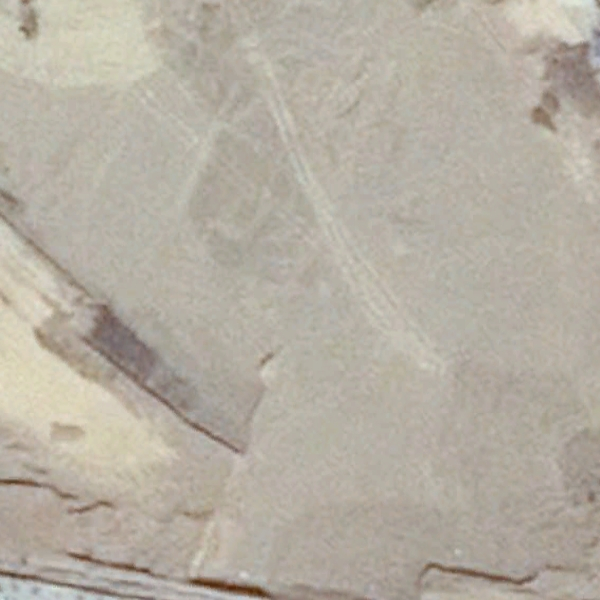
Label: BareLand